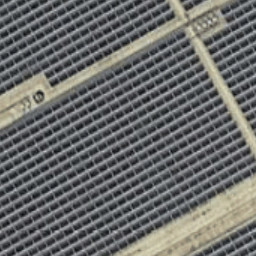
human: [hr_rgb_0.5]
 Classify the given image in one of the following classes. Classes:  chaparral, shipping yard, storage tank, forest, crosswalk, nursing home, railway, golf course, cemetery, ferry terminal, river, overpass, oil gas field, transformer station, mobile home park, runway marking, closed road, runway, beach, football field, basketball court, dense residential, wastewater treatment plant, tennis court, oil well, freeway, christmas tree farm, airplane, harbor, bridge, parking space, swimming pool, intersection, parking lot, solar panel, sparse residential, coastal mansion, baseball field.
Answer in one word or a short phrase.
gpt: solar panel